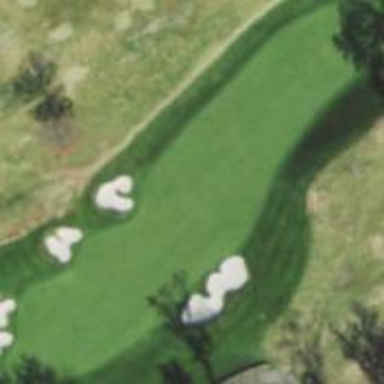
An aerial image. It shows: Golf fairway surrounded by grass.